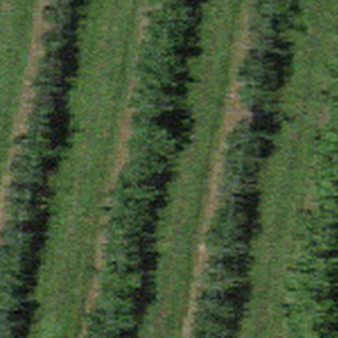
Label: other